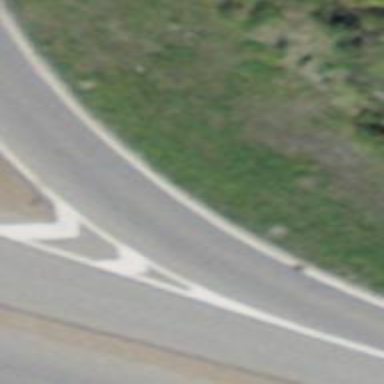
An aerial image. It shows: Asphalt trunk link road.